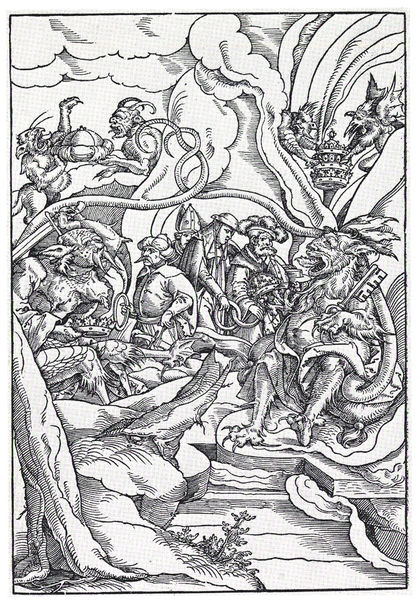
Titel: Die Krönung zweier Teufel zum Papst und Sultan
Künstler: Matthias Gerung
Institution: (Seriendruck)
Schlagwörter: baum, berg, felsen, feuer, gestein, hand, himmel, kampf, mann, wasser, weiß, wolken, baumstämme, fluss, menschen, ufer, äste, bewegung, hut, hüte, licht, männer, schwarz, zeichnung, gras, tier, tiere, weg, wolke, masse, bärte, halten, rahmen, stein, steine, horn, bach, baumstamm, stamm, wind, kirche, qualm, rauch, boden, krone, renaissance, fliegen, schuppen, fell, fesseln, schwanz, holzschnitt, berge, fels, grafik, graphik, rand, stämme, bischof, könig, papst, kraft, stufen, bauch, ring, ringe, wurzel, linie, druck, druckgraphik, stich, schwarzweiß, mäntel, krallen, mythologie, fürst, rüstung, gestalten, heiligenschein, wurzeln, schiefer, hölle, teufel, maul, zunge, fabel, rinde, mittelalter, klerus, krönung, schlangen, reif, geistliche, mitra, tiara, schwänze, löwe, schlüssel, hörner, kupferstich, turban, ungeheuer, zungen, satan, tatzen, drachen, drache, dämonen, monster, untier, rnd, türken, gewusel, fabeltiere, manuskript, jüngster tag, gewühl, wirrwar, bäöume, ilustration, drach, teuel, wsasser, fessel#, tirara, monsgter, teufeä